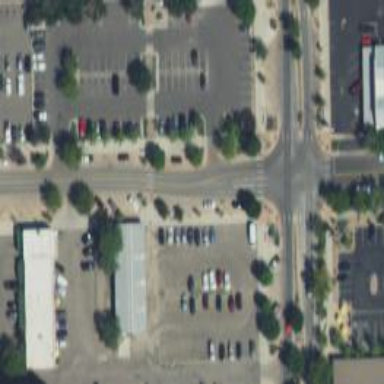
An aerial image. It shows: Parking space is available.